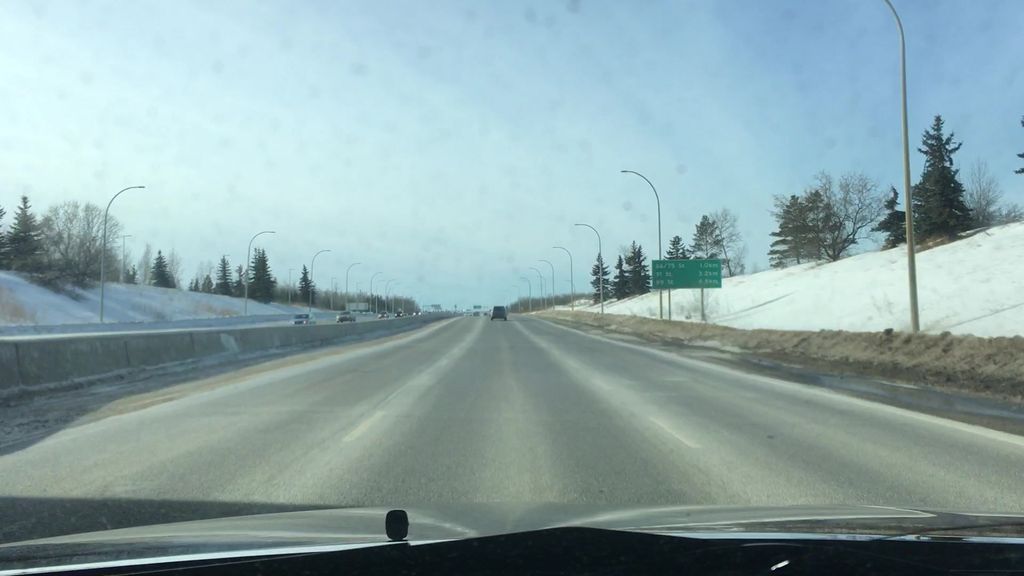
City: edmonton